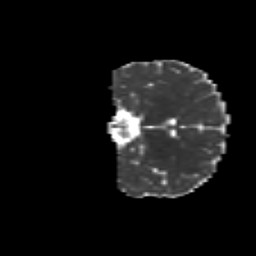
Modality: MD
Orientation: coronal
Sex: male
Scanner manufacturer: siemens
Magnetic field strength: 3 T
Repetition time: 5 s
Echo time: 0.071 s